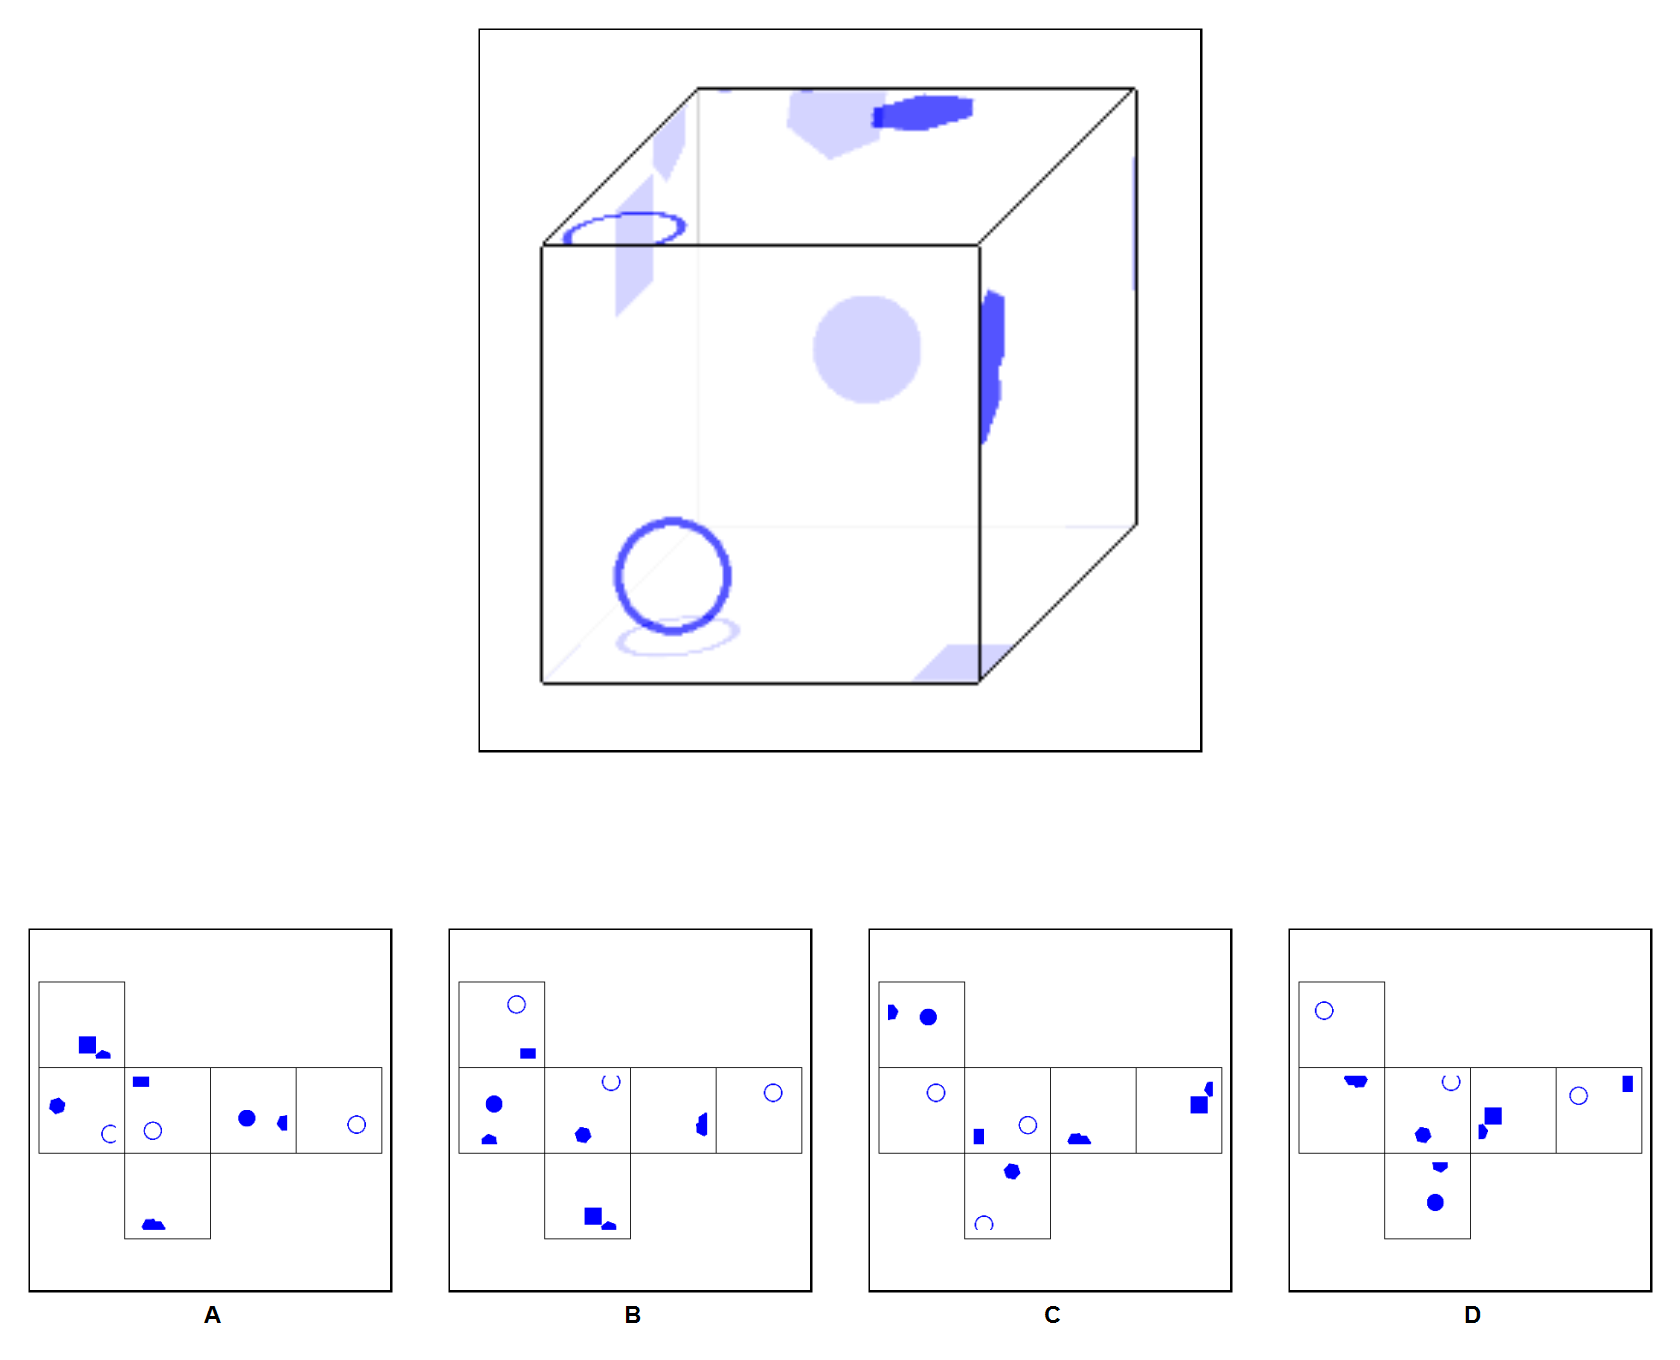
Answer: D